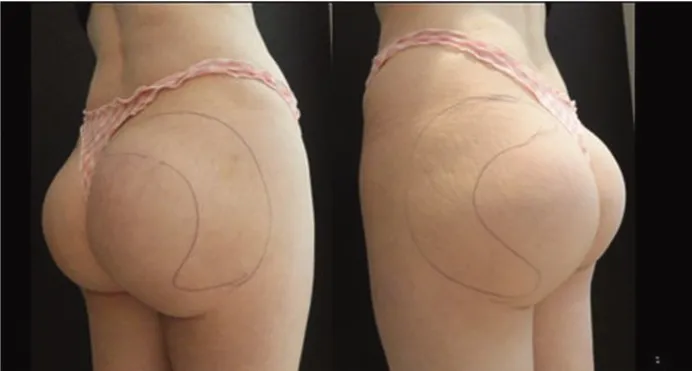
Patient with glutaeal prosthesis before treatment.
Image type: radiology (ct)